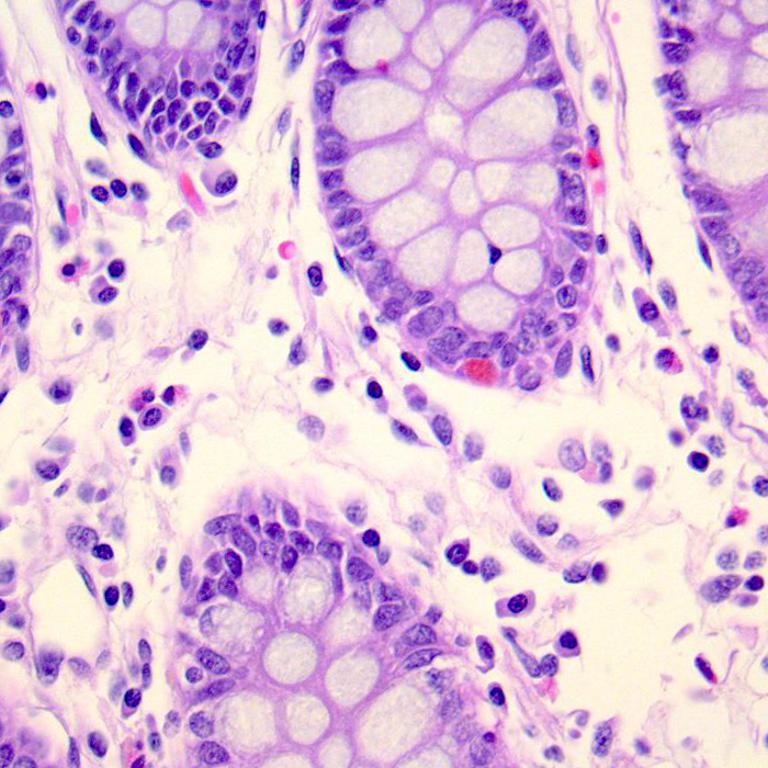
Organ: colon
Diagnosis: benign